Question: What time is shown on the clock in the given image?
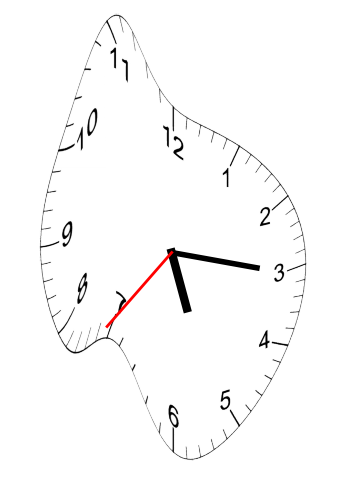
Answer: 05:15:36